Question: I have a problem related to my previous article <URL>
Not very good with javascript if any one could offer some insight as to where im going.
Thanks to any one who can help
'''
$(function() {
$('input.field').
focus(function() {
if(this.title==this.value) {
this.value = '';
}
}).
blur(function(){
if(this.value=='') {
this.value = this.title;
}
});
var currentPage = 1;
$('#slider .buttons span').live('click', function() {
var timeout = setTimeout(function() {$("img").trigger("slidermove")}, 300);
var fragments_count = $(this).parents('#slider:eq(0)').find('.fragment').length;
var fragmet_width = $(this).parents('#slider:eq(0)').find('.fragment').width();
var perPage = 1;
var numPages = Math.ceil(fragments_count/perPage);
var stepMove = fragmet_width*perPage;
var container = $(this).parents('#slider:eq(0)').find('.content');
var firstPosition = 0;
var lastPosition = -((numPages-1)*stepMove);
if ($(this).hasClass('next')) {
currentPage ++;
if (currentPage > numPages) {
currentPage = 1;
container.animate({'left': firstPosition});
return;
};
container.animate({'left': -((currentPage - 1)*stepMove)});
};
if ($(this).hasClass('prev')) {
currentPage --;
if (currentPage < 1) {
currentPage = numPages;
container.animate({'left': lastPosition});
return;
};
container.animate({'left': -((currentPage-1)*stepMove)});
};
});});
'''

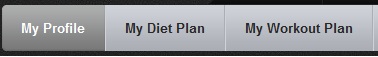
Answer: The jQuery code you have in your description is the minimized version. If you download jQuery from their site, you'll see there is the .min.js file and the standard .js file. The fist takes up less space, the second is the readable source. You have the first.